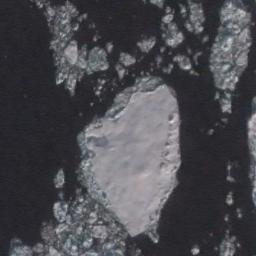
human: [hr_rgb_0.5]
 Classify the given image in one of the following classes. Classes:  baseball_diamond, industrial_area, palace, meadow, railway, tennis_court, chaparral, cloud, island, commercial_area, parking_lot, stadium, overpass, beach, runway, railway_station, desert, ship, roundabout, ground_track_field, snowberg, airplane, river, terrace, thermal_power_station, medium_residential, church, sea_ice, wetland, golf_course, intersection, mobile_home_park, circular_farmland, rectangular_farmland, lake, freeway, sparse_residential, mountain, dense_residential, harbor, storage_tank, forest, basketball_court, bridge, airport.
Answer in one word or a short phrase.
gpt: sea_ice